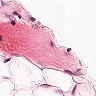
Metastatic tissue present: no